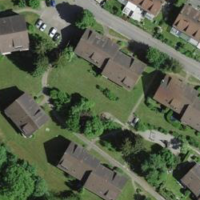
EUNIS habitat code: 54
Species observed at this site:
Prunus padus